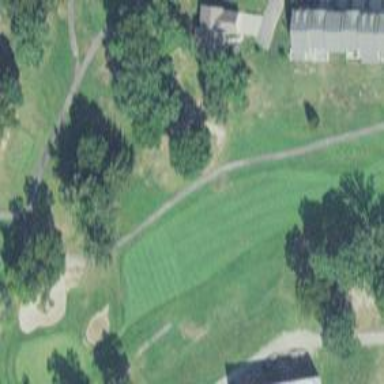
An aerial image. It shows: Golf hole.